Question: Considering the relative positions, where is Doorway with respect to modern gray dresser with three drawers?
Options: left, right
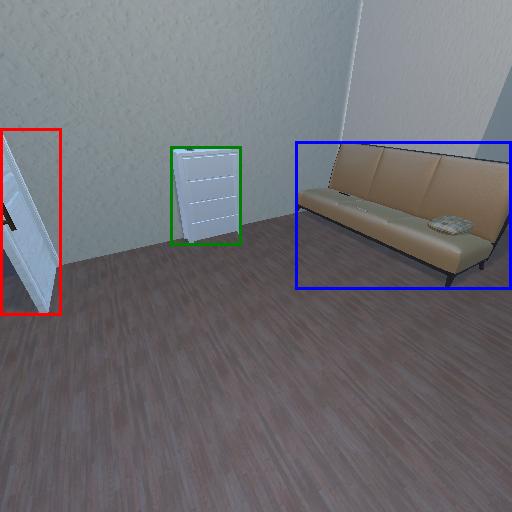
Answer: left